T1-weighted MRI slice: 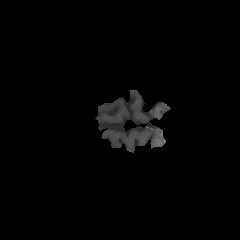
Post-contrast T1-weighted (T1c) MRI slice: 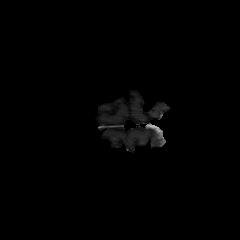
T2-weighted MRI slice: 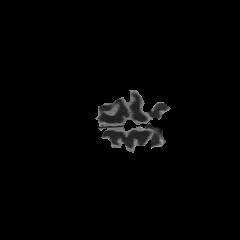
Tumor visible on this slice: no